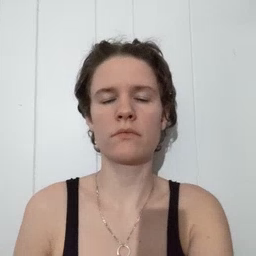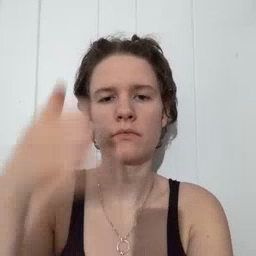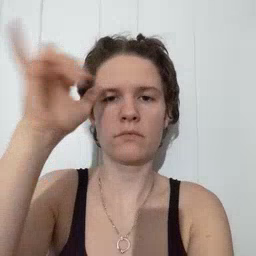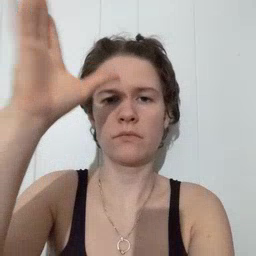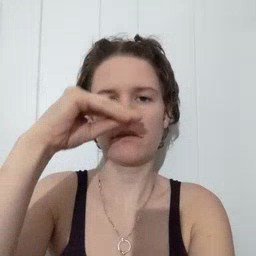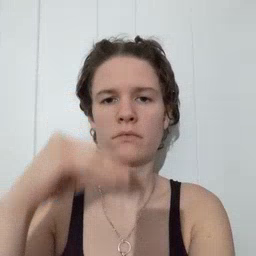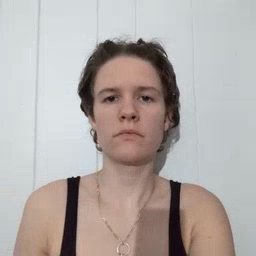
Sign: cowboy